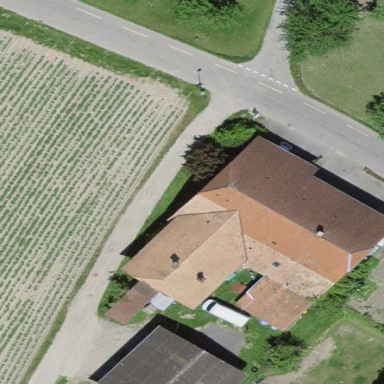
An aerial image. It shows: Farm building.